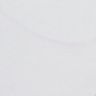
Metastatic tissue present: no